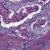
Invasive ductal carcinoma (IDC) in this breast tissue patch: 1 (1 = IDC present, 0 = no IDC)